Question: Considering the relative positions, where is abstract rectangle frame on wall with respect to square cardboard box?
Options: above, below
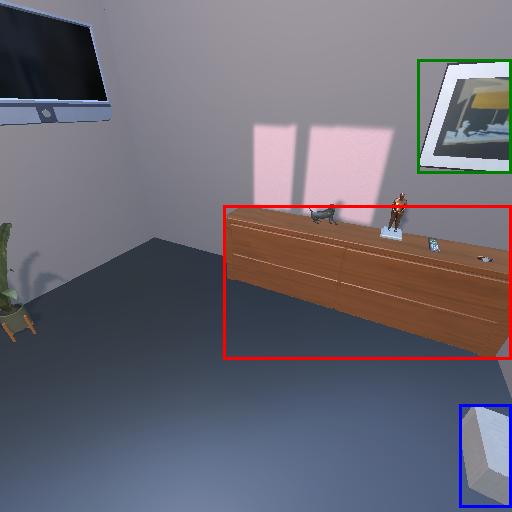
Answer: above